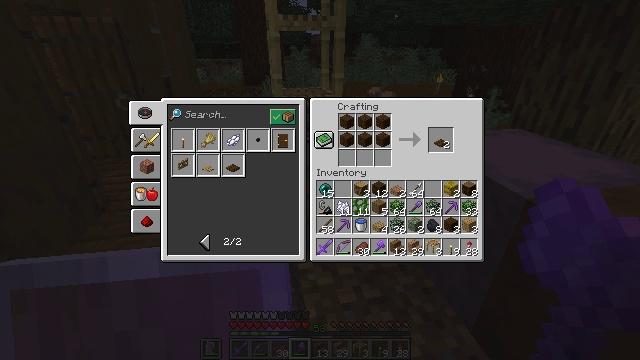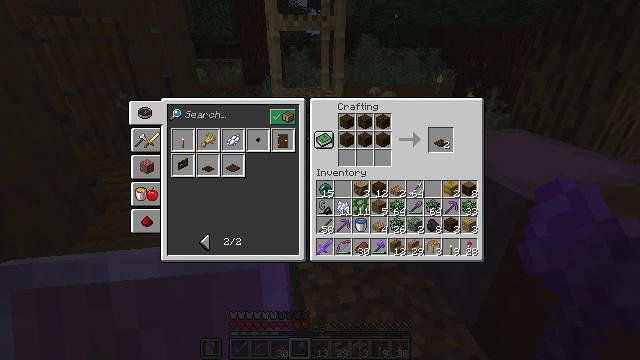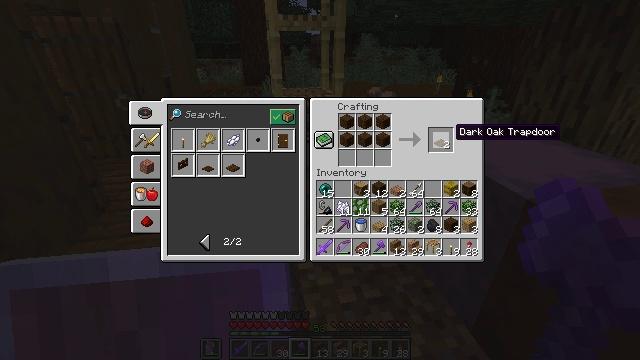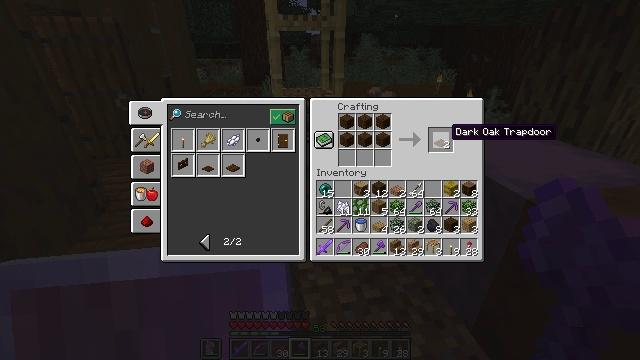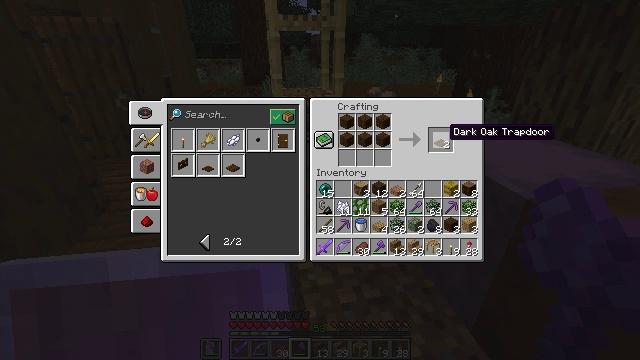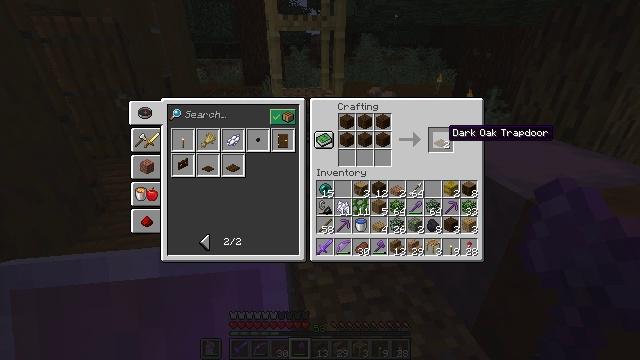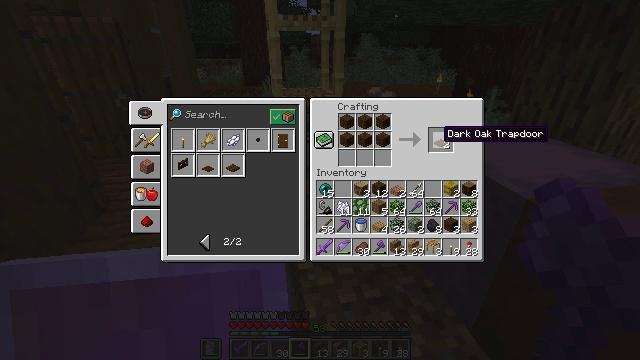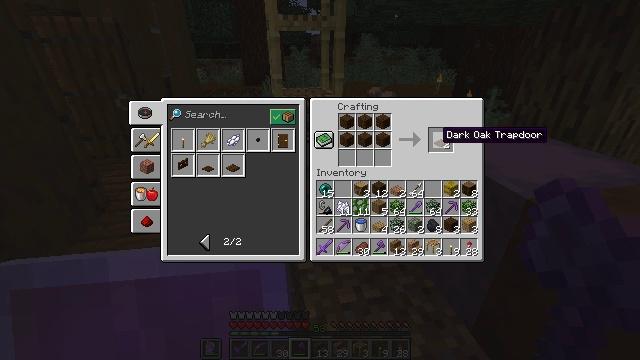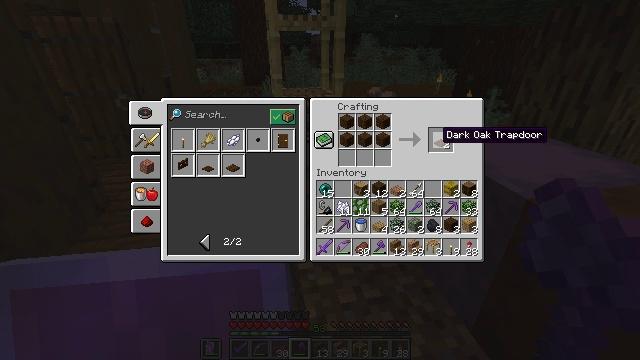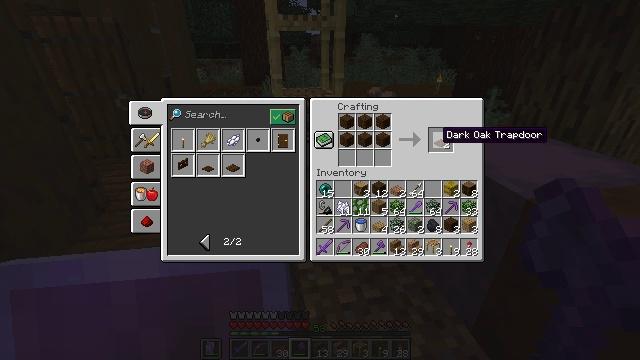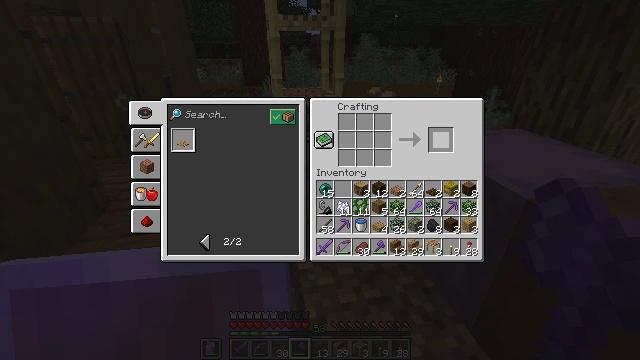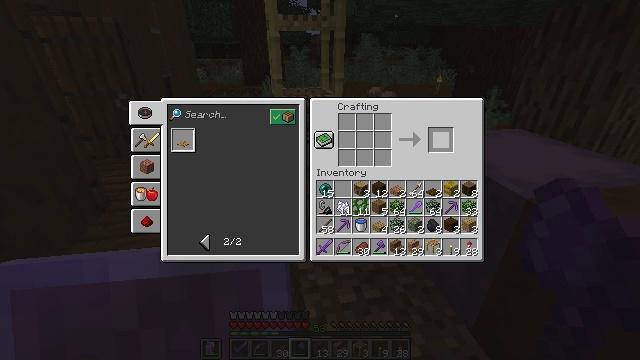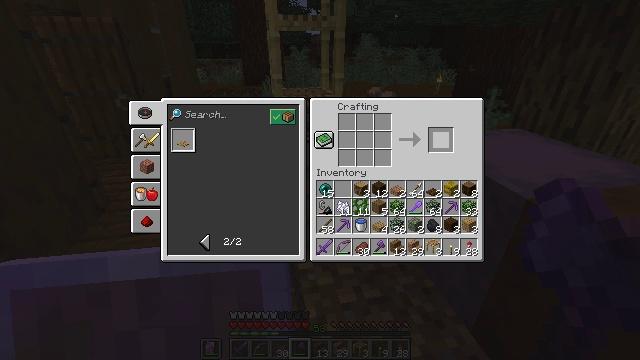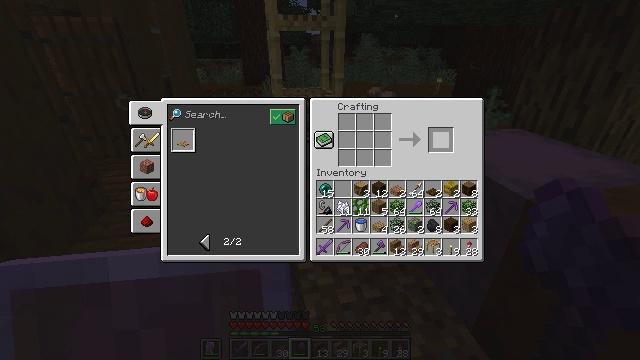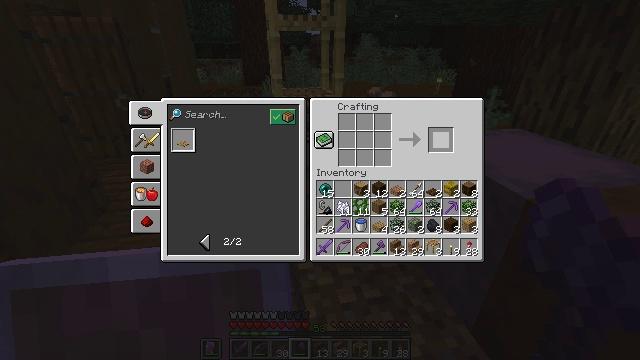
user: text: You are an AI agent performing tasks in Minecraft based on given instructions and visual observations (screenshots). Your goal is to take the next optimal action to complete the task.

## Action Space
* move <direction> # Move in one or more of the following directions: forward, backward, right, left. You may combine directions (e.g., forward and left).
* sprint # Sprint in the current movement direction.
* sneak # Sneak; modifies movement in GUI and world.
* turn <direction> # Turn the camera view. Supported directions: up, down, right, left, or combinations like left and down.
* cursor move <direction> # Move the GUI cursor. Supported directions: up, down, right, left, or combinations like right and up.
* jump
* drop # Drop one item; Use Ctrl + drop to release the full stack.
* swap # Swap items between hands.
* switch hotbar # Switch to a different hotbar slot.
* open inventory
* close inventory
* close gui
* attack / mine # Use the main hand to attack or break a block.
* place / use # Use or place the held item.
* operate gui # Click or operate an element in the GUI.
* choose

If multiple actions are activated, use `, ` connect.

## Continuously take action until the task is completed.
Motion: motion action
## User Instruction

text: Use the crafting table to craft a dark oak trapdoor.
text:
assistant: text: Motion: sneak
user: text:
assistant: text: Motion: sneak
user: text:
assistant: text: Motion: sneak
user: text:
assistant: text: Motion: sneak
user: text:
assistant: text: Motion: sneak
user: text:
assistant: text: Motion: sneak
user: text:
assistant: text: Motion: sneak
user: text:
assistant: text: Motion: sneak
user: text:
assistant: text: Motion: sneak
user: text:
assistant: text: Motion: sneak, attack / mine
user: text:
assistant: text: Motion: sneak, attack / mine
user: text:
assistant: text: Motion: sneak, attack / mine
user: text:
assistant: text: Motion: sneak, attack / mine
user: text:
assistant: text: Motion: sneak, attack / mine
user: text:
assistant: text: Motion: sneak, attack / mine